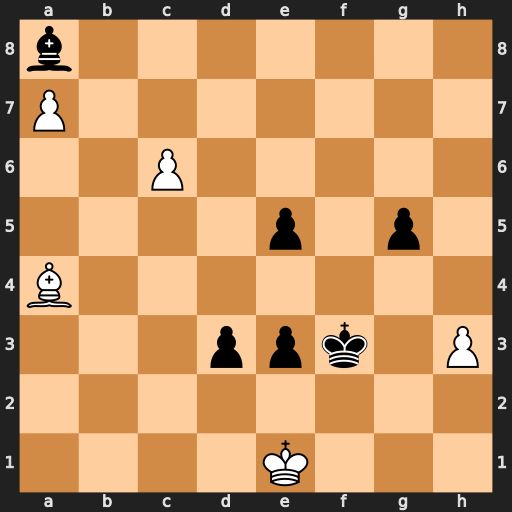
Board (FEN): b7/P7/2P5/4p1p1/B7/3ppk1P/8/4K3
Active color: w
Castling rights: -
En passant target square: -
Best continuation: Bd1+ e2 Bxe2+ Ke3 c7 d2+ Kf1